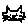
Label: cat